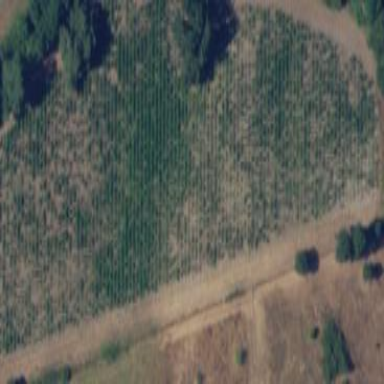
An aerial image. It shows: Vineyard with grape crops.